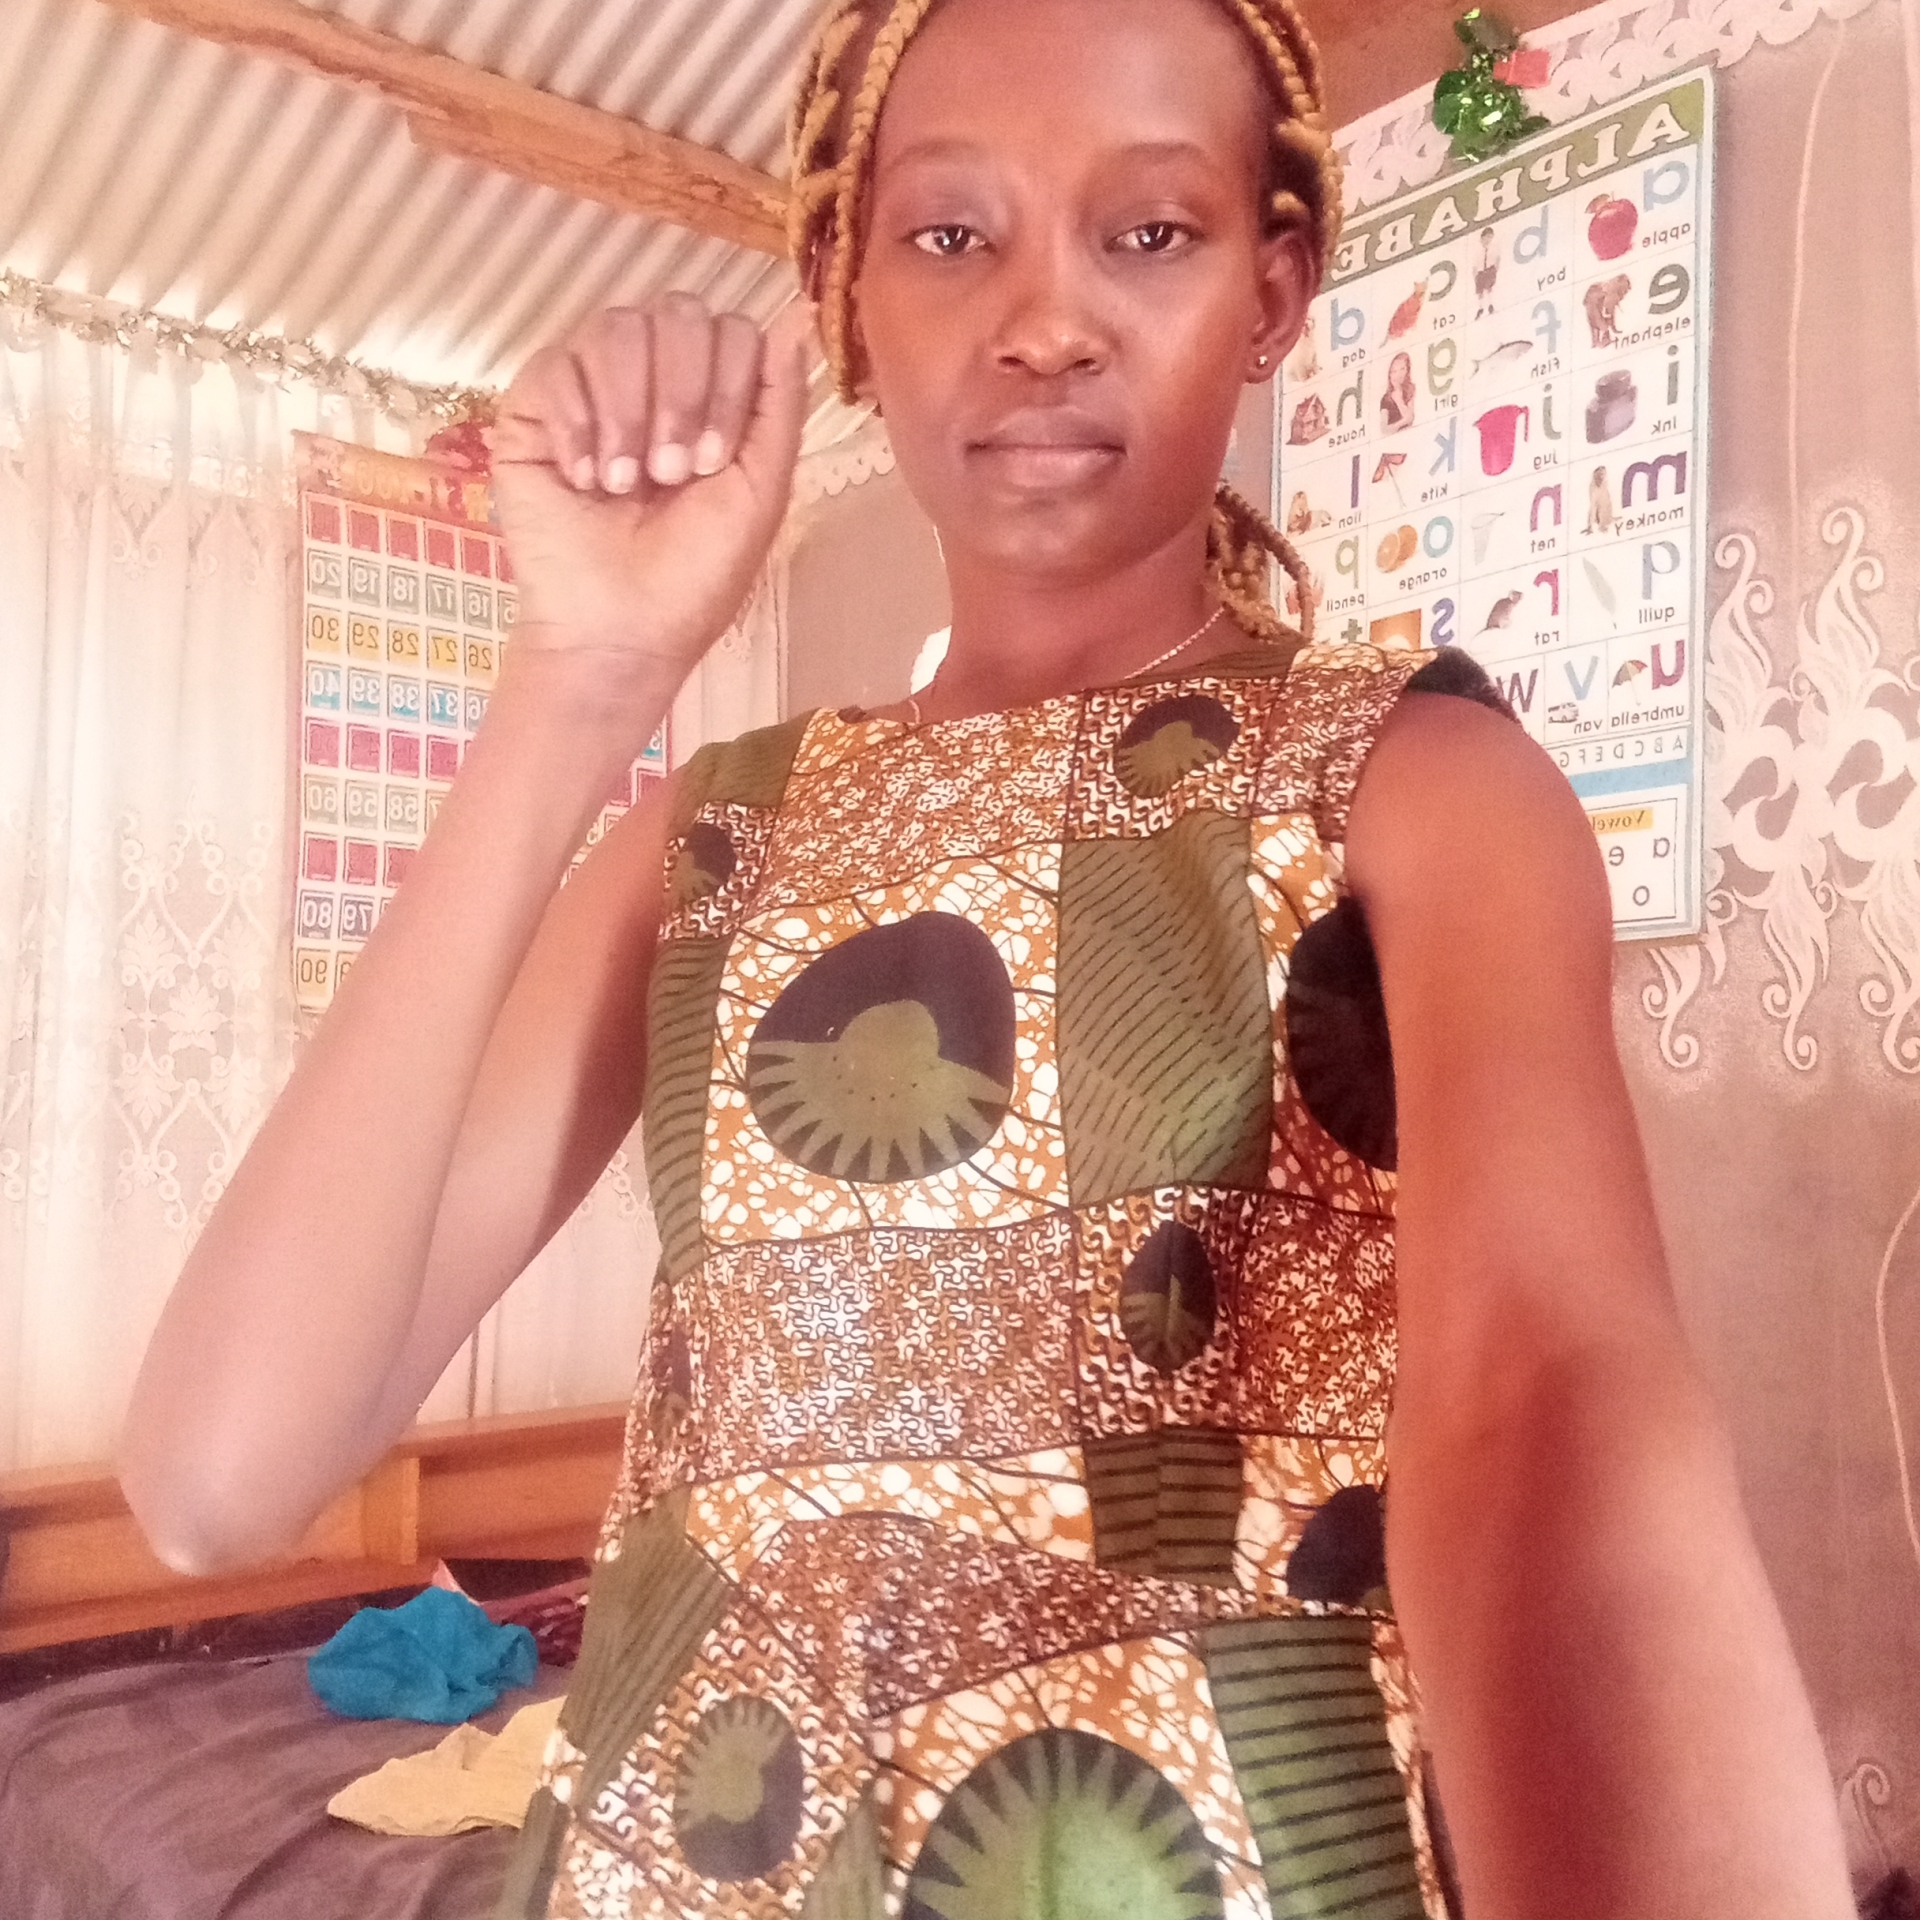
Label: noise